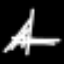
Label: The Eiffel Tower